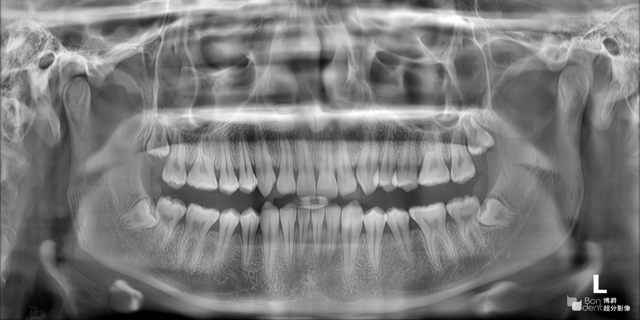
adult